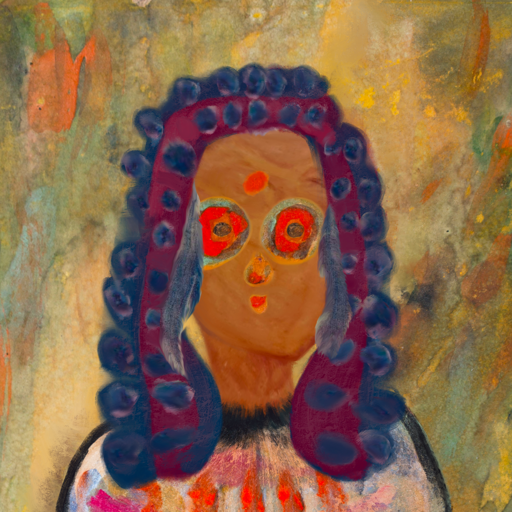
Background: Comrade, Head And Neck Front: Pious_Lady, Face Front: Sisters, Bust: Childish, Hair Front: Hill_Girl, Head Accessory: Blank, Second Necklace: Blank, Necklace: Blank, Baby: Blank